Field crop: maize
Growth stage: 2
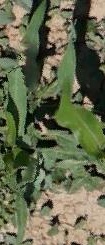
Species: maize